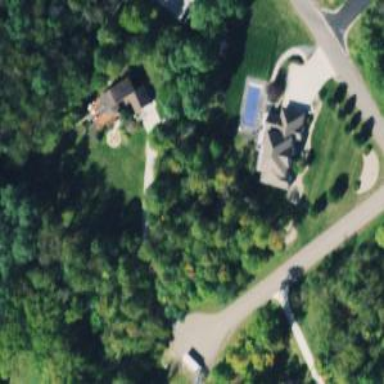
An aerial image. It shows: Driveway leading to service road.